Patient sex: M
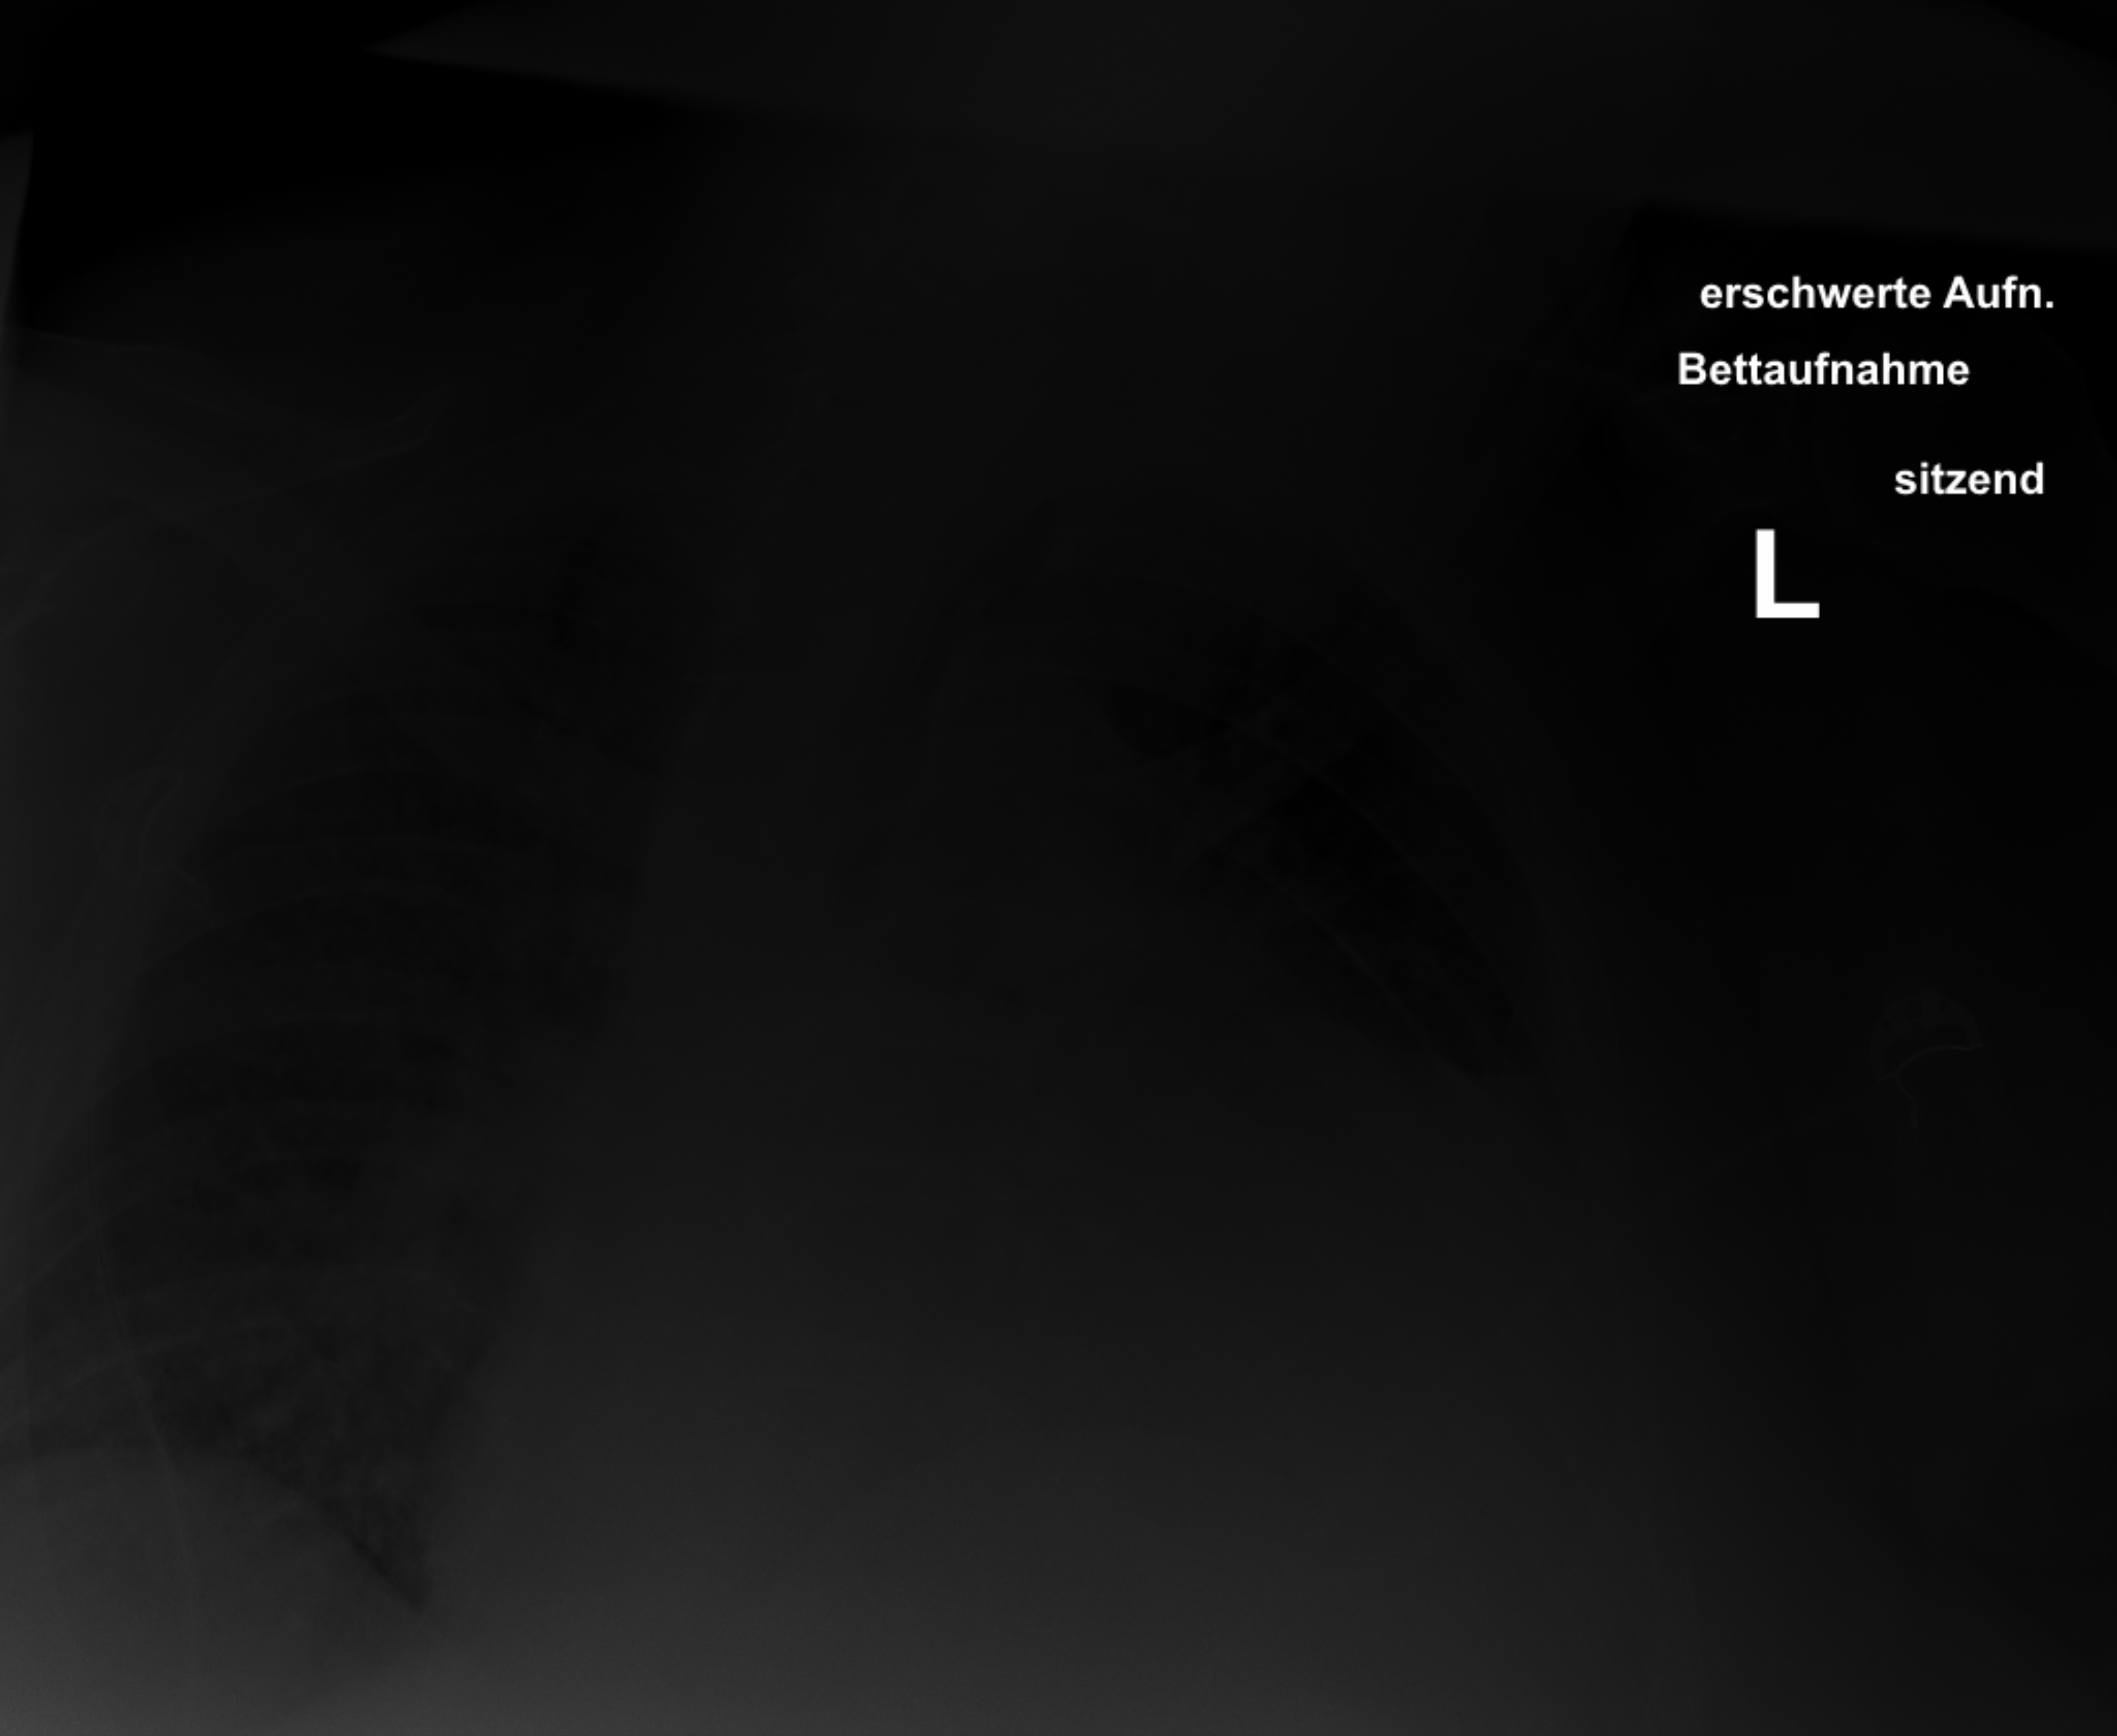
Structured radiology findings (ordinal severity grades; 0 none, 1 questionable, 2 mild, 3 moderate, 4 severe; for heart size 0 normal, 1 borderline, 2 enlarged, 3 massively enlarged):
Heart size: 3
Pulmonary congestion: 3
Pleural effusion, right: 0
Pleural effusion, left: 2
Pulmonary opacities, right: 2
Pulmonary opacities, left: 2
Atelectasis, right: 2
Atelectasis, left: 2